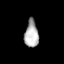
Tissue: lung
Cell type: T cells
Senescence score: 0.2415
Nuclear area (px): 369
Mean DAPI intensity: 174.127